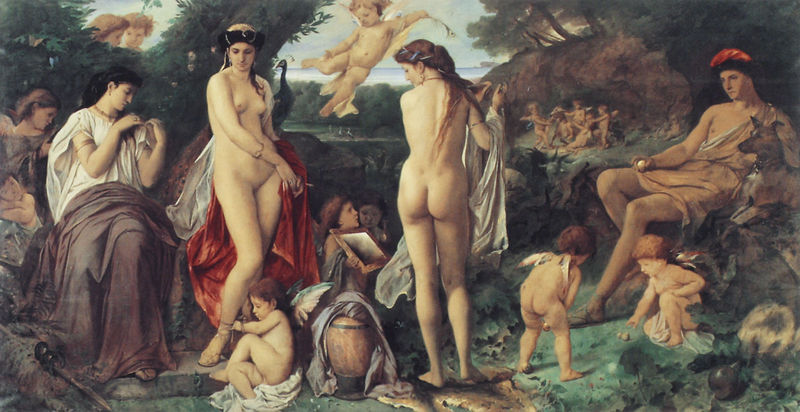
Titel: Das Urteil des Paris
Künstler: Anselm Feuerbach
Institution: Hamburg, Kunsthalle
Schlagwörter: baum, flügel, gemälde, himmel, mann, nackt, wasser, badende, frauen, landschaft, menschen, teich, frau, paris, hund, tuch, malerei, tanz, stein, spiegel, öl, natur, haare, tücher, gewänder, pflanzen, wald, kinder, engel, krug, zuschauer, jugendstil, spielen, stufe, ankleiden, bad, spiel, nacktheit, lichtung, schönheit, kugeln, pfau, fass, kranz, nymphen, reigen, putten, elfen, putti, anziehen, jungfrauen, grußße, murmel, wanld, drei schönheiten